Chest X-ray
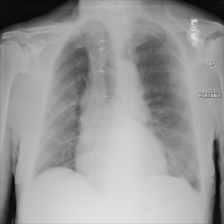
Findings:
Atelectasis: negative
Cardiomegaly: negative
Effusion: negative
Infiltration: negative
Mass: negative
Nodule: negative
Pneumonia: negative
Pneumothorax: negative
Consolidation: negative
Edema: negative
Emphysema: negative
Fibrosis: negative
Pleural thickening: negative
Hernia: negative